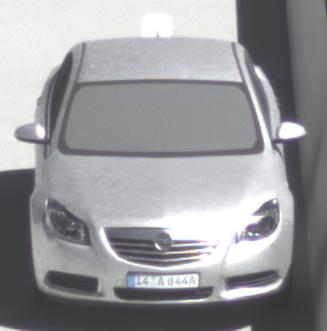
Make: Opel
Model: Insignia 1.6
Detailed model: Insignia (A) Notch Back
Model produced from: 2008/11
Model produced until: 2008/12
Doors: 4
Color: white
Road condition: dry road
Daytime: midday
Contrast: high contrast